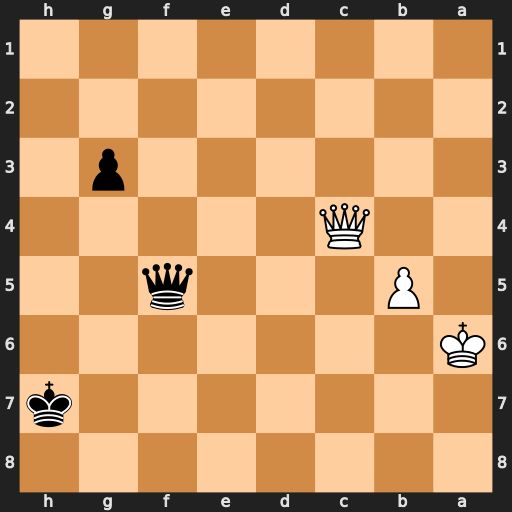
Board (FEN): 8/7k/K7/1P3q2/2Q5/6p1/8/8
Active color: b
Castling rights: -
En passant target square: -
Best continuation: g2 Qc7+ Kg6 Qg3+ Qg5